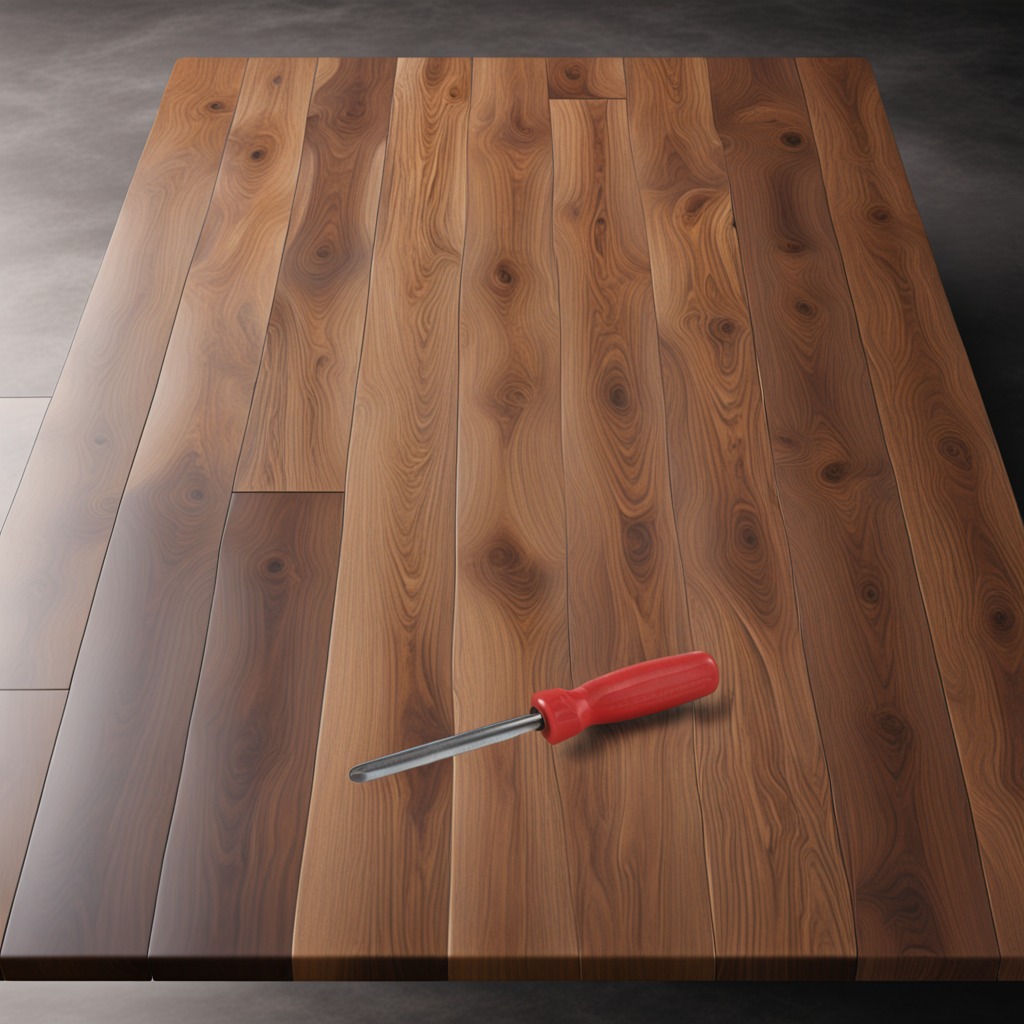
A screwdriver is lying on the oil-spilled wooden table in a vintage motorcycle garage.